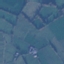
Land use / land cover: Pasture